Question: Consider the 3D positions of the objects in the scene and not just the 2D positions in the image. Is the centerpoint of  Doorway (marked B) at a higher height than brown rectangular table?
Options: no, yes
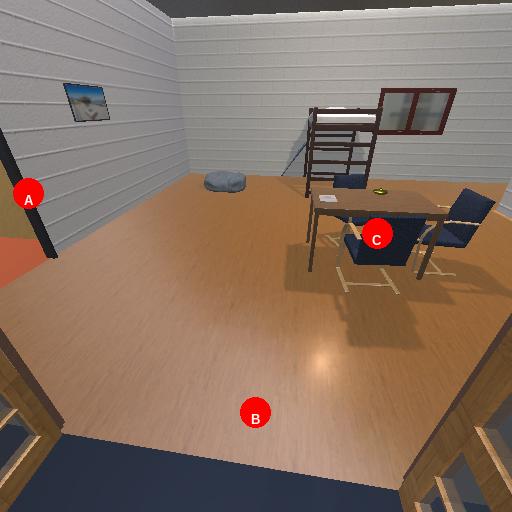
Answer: no